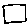
Label: square